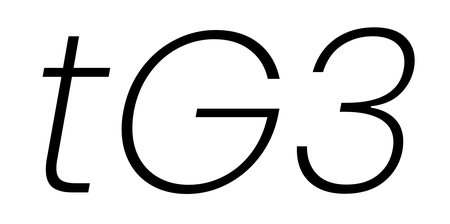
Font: Poppins-ExtraLightItalic